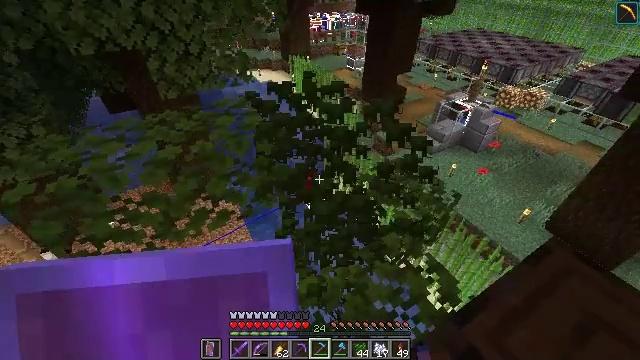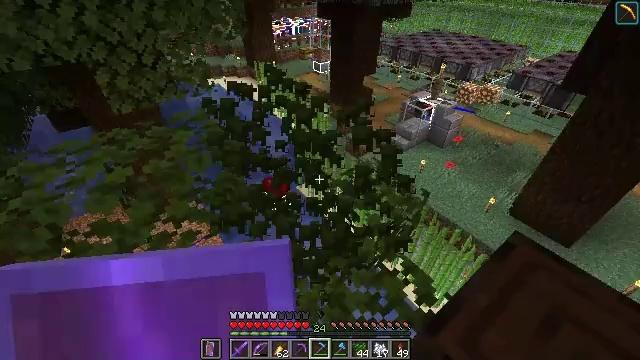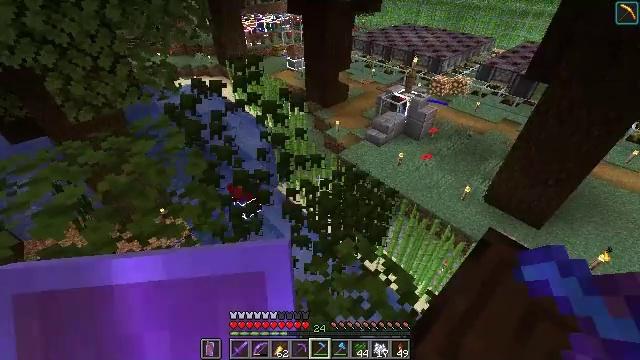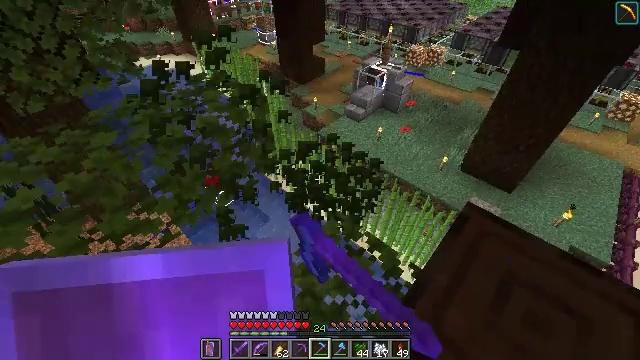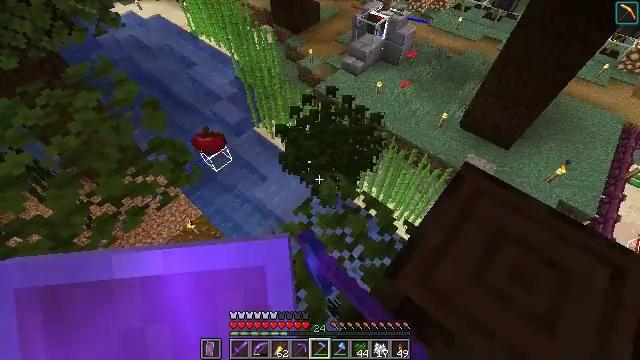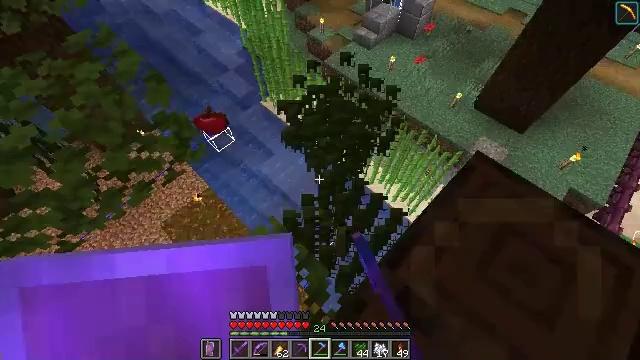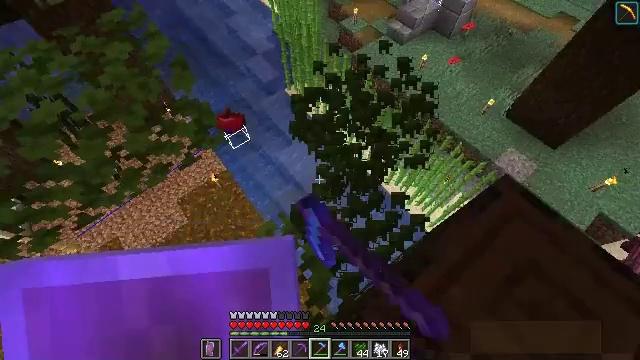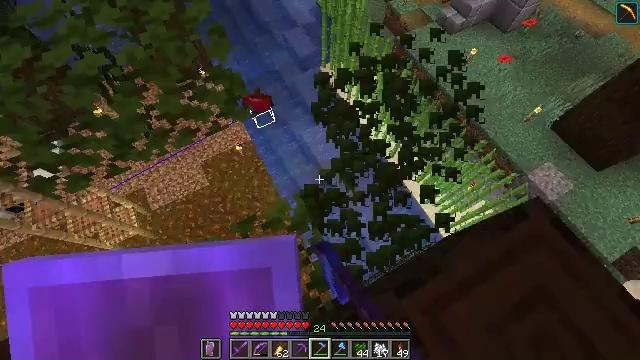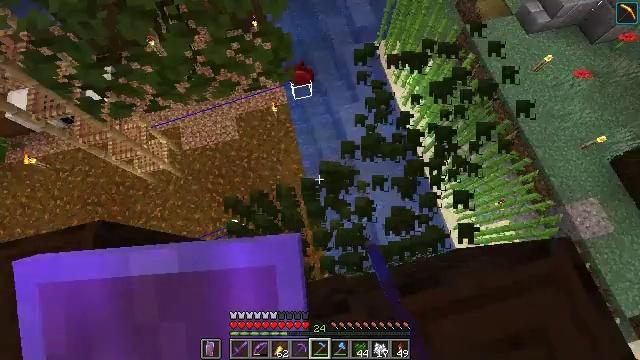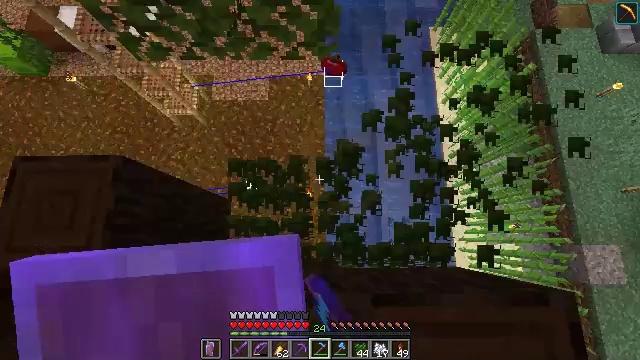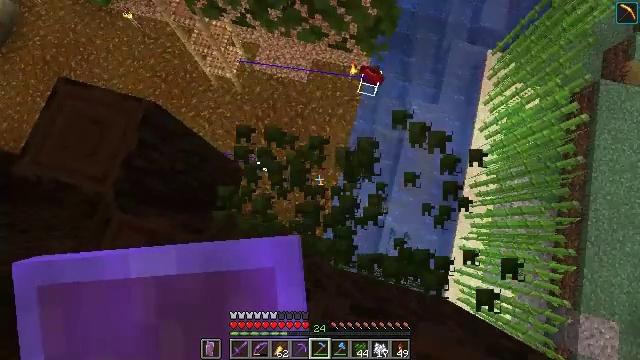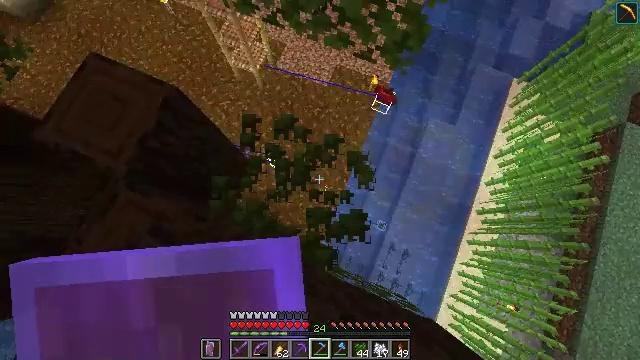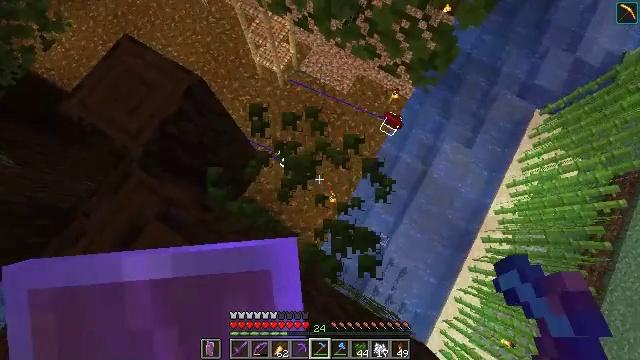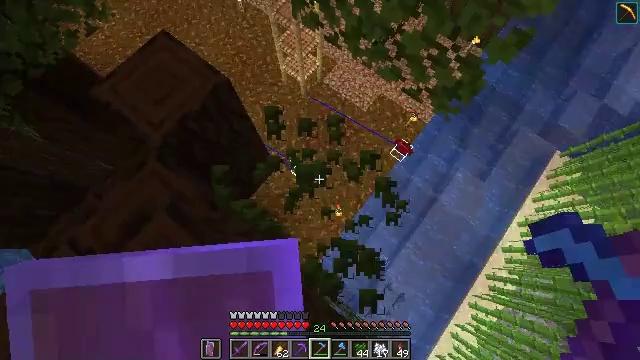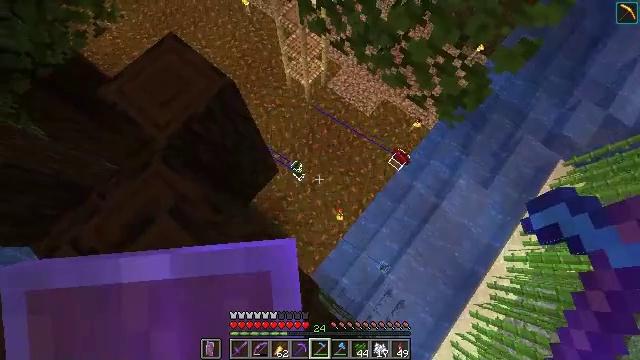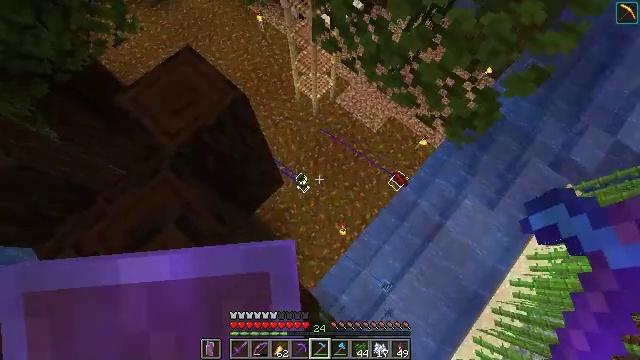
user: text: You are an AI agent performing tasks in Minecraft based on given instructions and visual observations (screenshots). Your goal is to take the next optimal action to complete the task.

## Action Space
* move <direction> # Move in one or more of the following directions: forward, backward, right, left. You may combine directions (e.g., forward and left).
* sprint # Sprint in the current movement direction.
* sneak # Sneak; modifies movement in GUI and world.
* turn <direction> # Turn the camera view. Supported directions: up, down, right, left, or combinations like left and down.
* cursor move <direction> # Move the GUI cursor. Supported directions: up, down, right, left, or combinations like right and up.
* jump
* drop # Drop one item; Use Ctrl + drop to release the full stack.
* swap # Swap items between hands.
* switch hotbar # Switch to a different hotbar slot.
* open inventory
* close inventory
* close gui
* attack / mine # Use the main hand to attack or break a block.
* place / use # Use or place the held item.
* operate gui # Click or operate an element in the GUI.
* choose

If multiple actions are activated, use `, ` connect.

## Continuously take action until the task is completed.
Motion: motion action
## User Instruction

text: Break the dark oak leaves for resources.
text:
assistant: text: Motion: move forward and move right, sneak, turn right, attack / mine
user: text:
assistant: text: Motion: move forward, sneak, turn right, attack / mine
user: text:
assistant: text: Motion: move forward, sneak, turn right and down, attack / mine
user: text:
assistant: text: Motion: move forward, sneak, turn down, attack / mine
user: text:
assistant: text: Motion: move forward, sneak, turn left and down, attack / mine
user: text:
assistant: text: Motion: move forward, sneak, turn left and down, attack / mine
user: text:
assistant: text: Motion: move forward, sneak, turn left and down, attack / mine
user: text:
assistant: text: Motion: move forward, sneak, turn left and down, attack / mine
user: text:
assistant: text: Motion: move forward, sneak, turn left and down, attack / mine
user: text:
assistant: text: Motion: move forward, sneak, turn left and down, attack / mine
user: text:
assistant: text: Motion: move forward, sneak, turn left, attack / mine
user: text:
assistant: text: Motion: move forward, sneak, turn left and up, attack / mine
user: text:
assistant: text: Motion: move forward, sneak, turn left and up, attack / mine
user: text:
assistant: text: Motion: move forward, sneak, turn left, attack / mine
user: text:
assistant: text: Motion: move forward, sneak, turn left and up, attack / mine
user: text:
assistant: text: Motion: move forward, sneak, turn left and up, attack / mine
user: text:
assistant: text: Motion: move forward, sneak, turn right and up, attack / mine
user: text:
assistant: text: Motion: move forward, sneak, turn right and up, attack / mine
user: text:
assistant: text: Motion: move forward, sneak, turn right and up, attack / mine
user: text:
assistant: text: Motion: move forward, sneak, turn right and up, attack / mine
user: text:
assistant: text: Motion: move forward, sneak, turn right and up, attack / mine
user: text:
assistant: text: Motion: move forward, sneak, turn right and up, attack / mine
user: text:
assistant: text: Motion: move forward and move right, sneak, turn right, attack / mine
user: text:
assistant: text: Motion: move forward and move right, sneak, turn right, attack / mine
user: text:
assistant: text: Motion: move forward and move right, sneak, turn right and down, attack / mine
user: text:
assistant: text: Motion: move forward and move right, sneak, turn right and down, attack / mine
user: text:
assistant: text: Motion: move forward and move right, sneak, turn down, attack / mine
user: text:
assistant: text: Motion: move forward and move right, sneak, turn left and down, attack / mine
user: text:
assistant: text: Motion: sneak, attack / mine